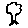
Label: tree